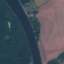
Land use / land cover class: River